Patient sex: M
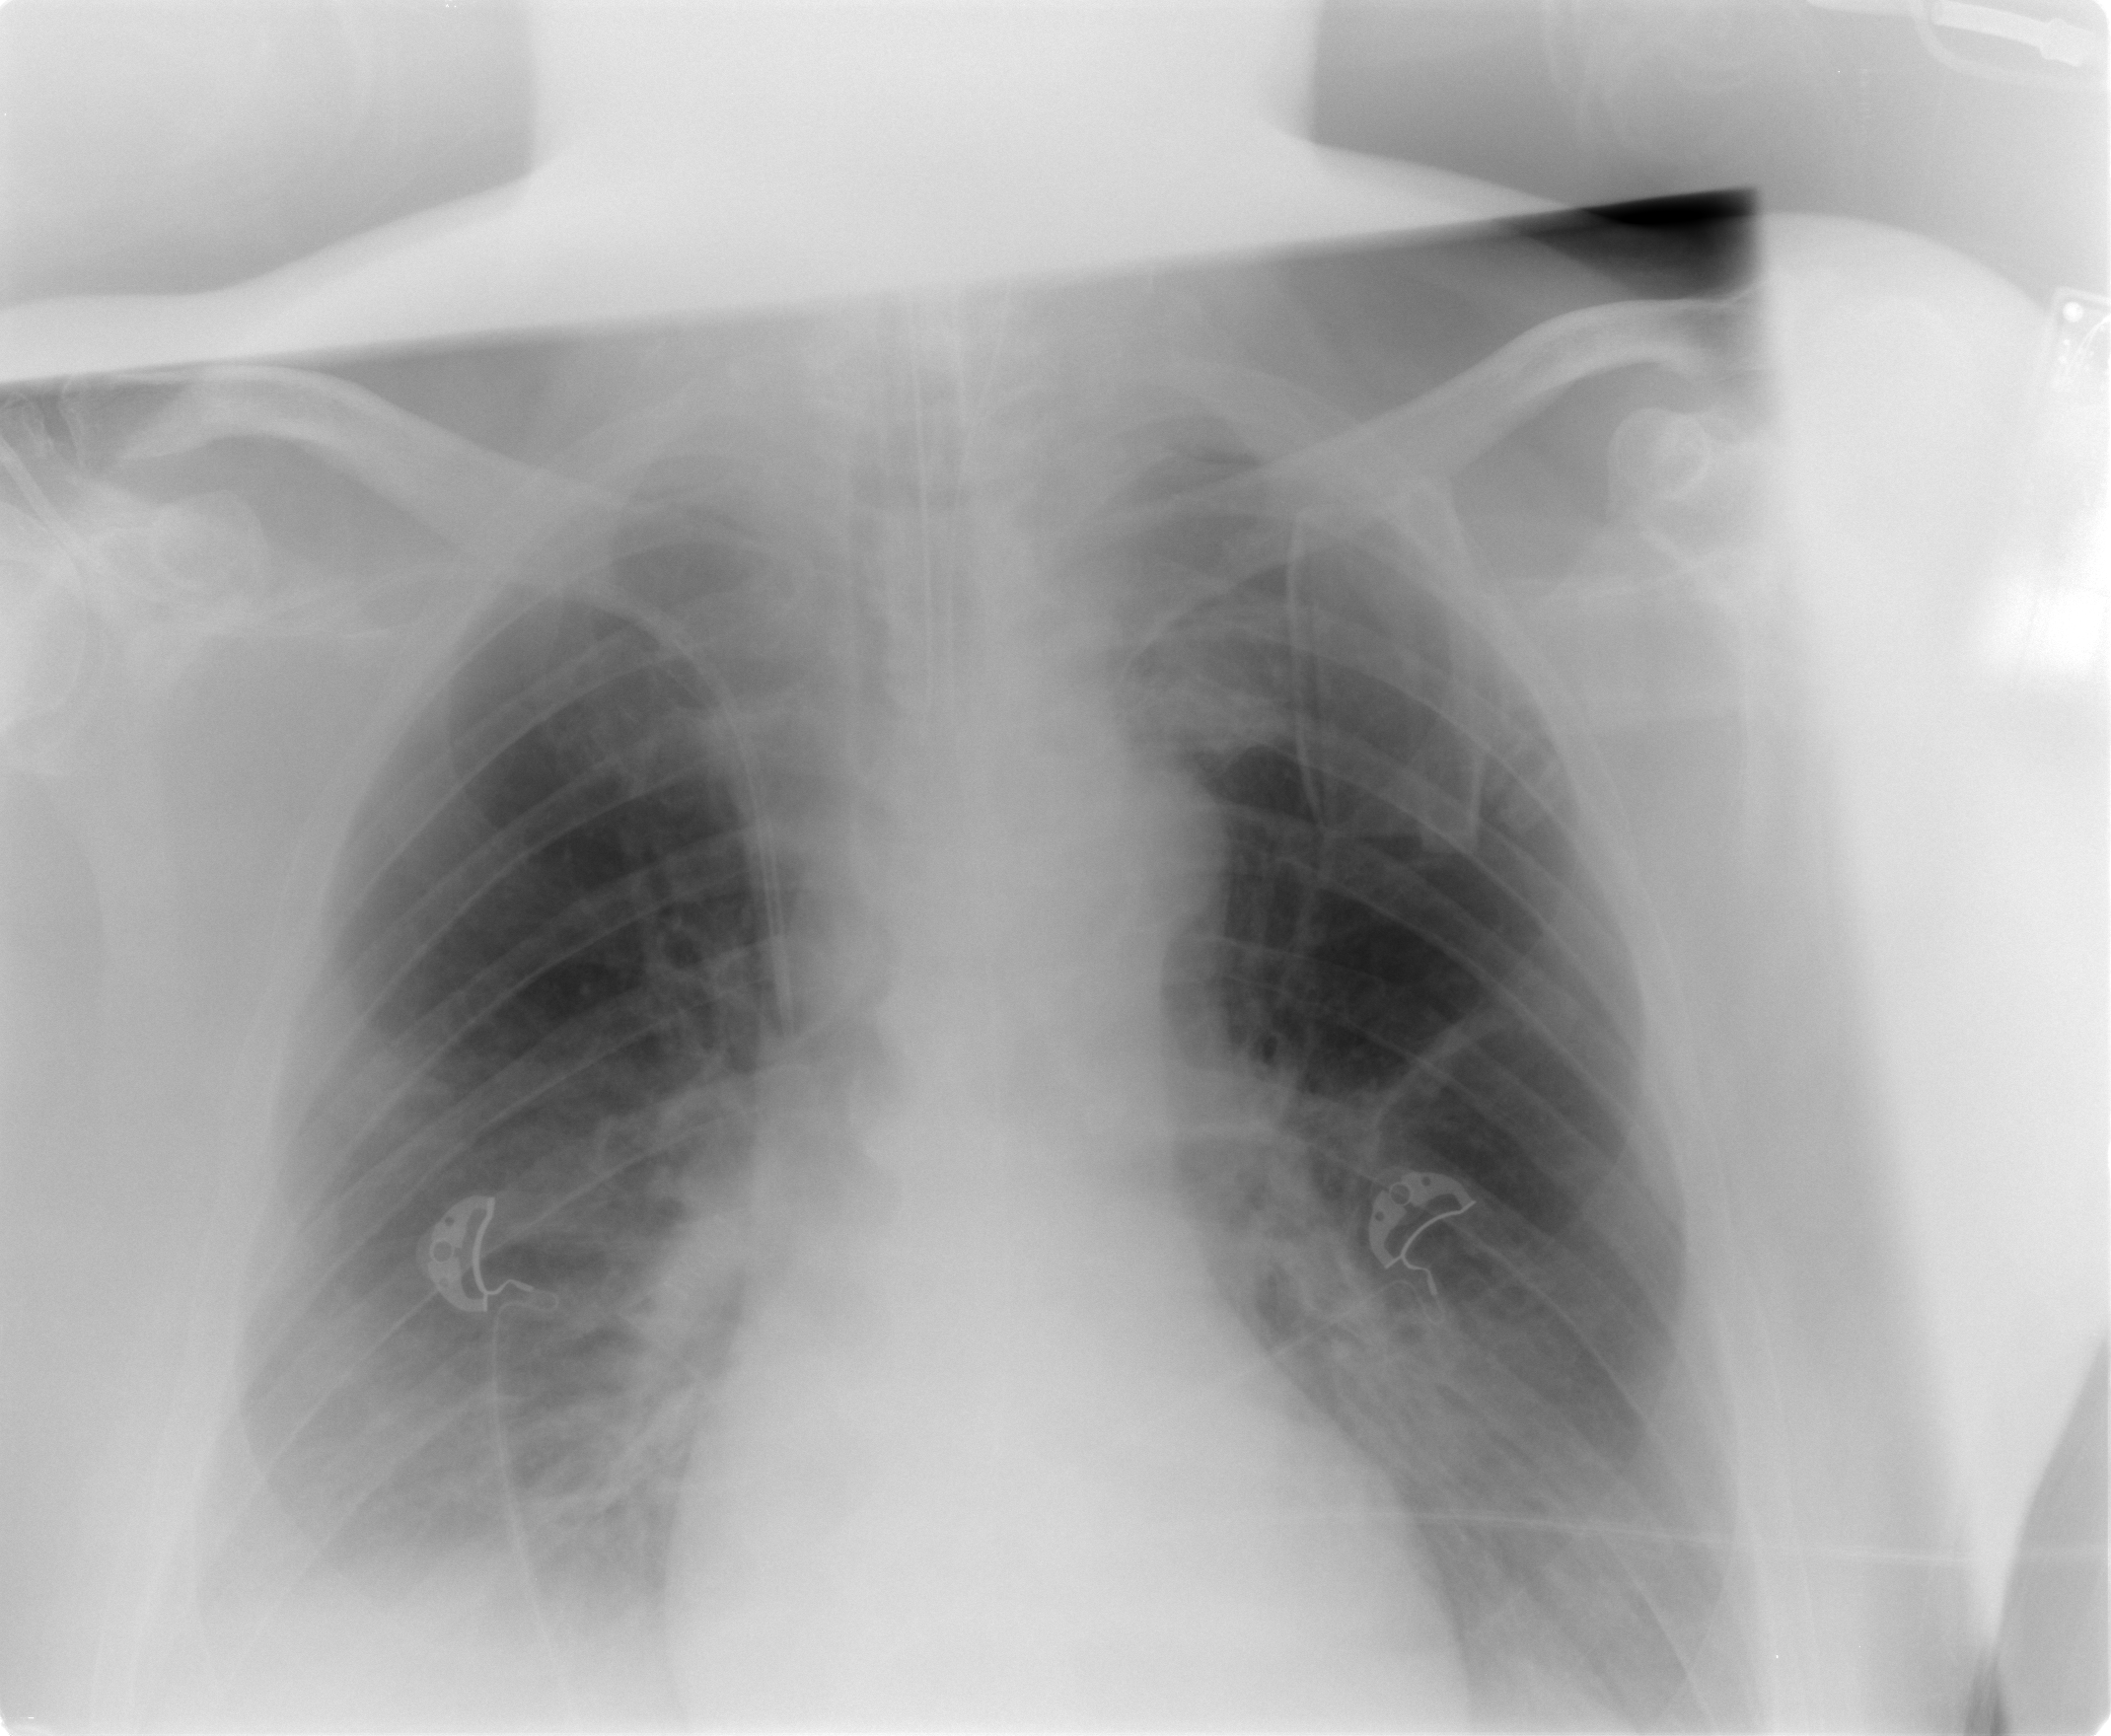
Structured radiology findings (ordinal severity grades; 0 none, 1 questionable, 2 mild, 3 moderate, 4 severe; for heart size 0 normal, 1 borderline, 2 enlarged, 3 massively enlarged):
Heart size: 0
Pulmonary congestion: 2
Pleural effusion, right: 3
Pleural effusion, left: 0
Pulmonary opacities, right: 0
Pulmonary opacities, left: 0
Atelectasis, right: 0
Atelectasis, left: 0